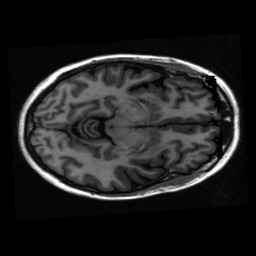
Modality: T1w
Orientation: axial